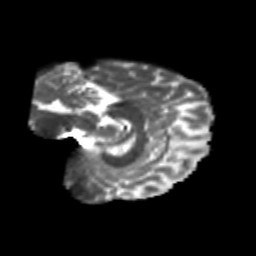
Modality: T2w
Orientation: sagittal
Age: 38
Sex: female
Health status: healthy
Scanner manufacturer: siemens
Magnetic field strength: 3 T
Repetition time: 10.8 s
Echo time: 0.082 s